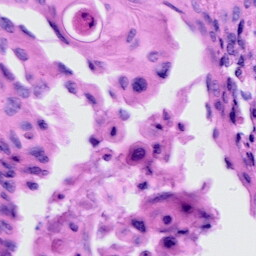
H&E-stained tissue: Cervix